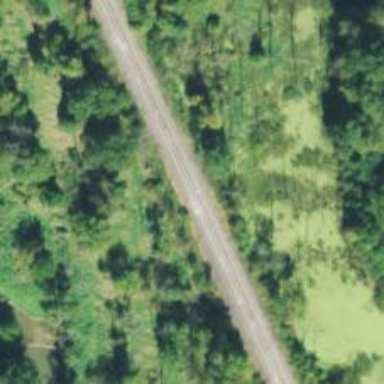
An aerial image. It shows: Railway track.